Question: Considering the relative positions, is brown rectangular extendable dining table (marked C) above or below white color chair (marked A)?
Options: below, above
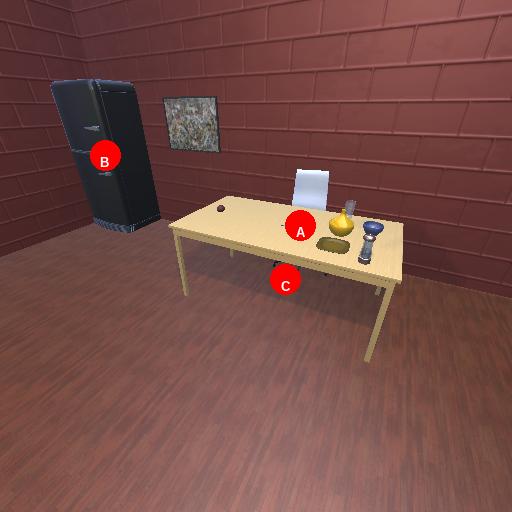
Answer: below